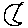
Label: moon